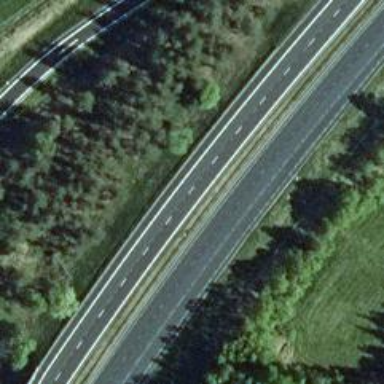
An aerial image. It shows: Asphalt motorway.